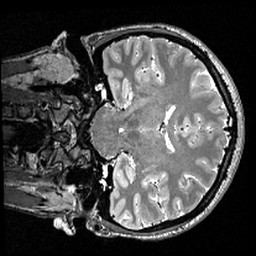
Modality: T2w
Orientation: coronal
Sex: female
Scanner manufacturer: siemens
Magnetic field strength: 3 T
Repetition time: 3 s
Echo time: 0.418 s